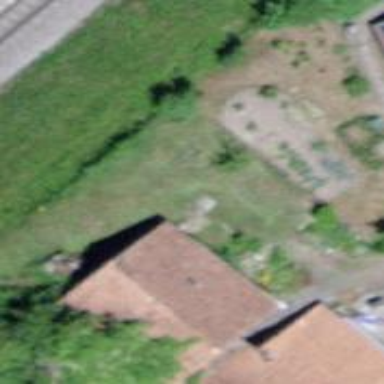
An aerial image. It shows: Barn.